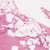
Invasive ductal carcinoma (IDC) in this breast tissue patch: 0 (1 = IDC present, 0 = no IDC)